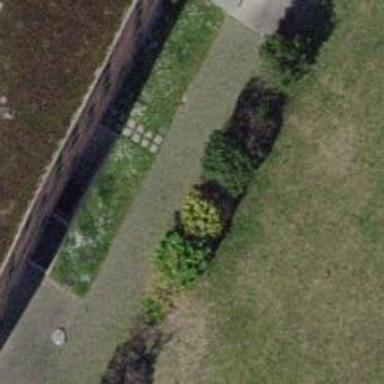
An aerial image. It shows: Urban tree with evergreen needle-leaved foliage.